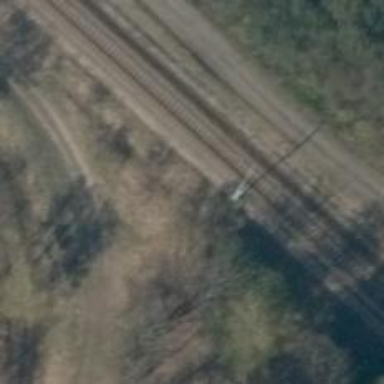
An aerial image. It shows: Railway with electrified contact lines.